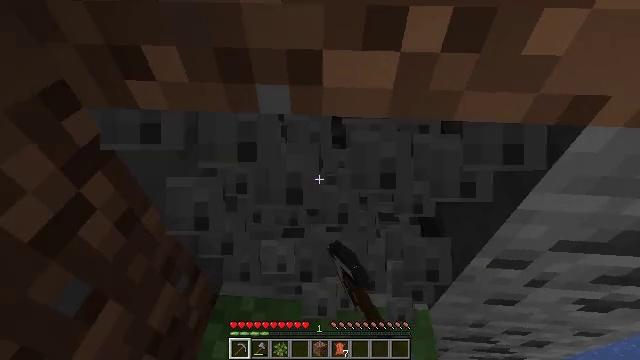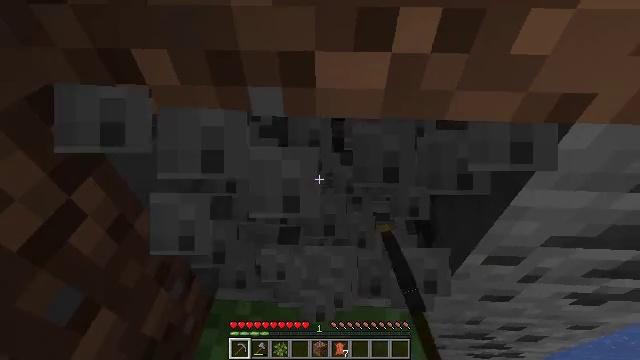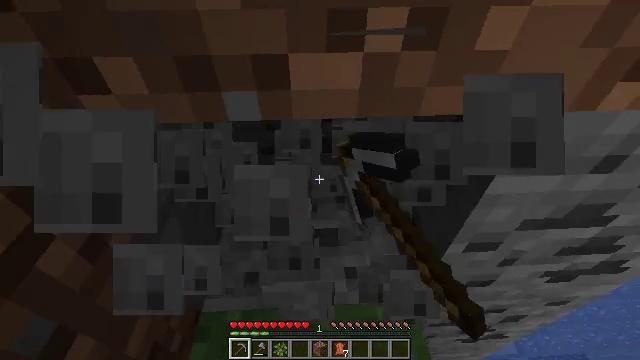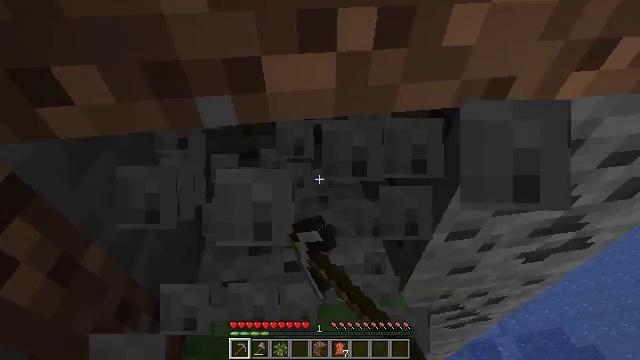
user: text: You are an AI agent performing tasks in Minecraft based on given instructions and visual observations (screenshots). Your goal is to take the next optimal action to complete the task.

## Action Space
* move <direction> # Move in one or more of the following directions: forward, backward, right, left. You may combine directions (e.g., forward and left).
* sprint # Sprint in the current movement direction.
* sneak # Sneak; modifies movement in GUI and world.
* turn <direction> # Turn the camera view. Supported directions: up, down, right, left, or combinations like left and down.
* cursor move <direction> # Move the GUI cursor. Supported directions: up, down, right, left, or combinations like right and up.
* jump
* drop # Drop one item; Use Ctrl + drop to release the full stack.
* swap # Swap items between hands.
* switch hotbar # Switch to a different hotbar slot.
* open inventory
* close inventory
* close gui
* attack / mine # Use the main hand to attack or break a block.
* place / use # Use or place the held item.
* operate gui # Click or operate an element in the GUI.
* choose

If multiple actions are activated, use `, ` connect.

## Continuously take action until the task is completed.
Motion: motion action
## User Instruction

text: Mine the coal ore underground.
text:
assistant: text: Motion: sneak, turn right, attack / mine
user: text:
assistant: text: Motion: sneak, turn right, attack / mine
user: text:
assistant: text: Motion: sneak, turn right, attack / mine
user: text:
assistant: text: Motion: sneak, attack / mine